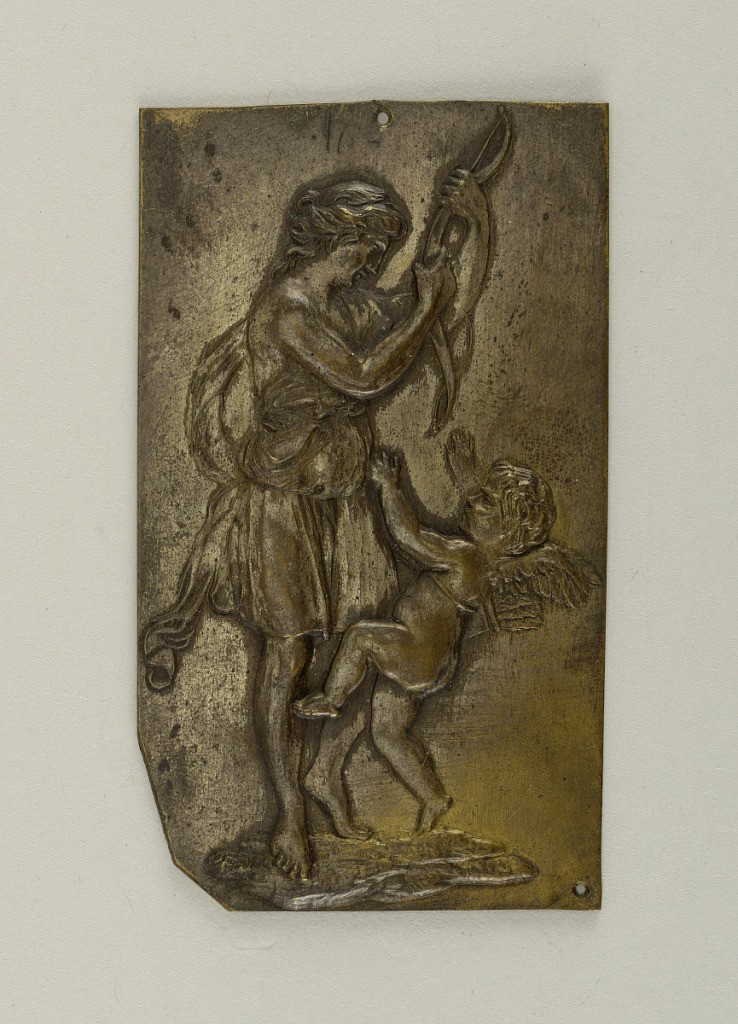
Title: Mount
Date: early 19th century
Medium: Silver-plated brass
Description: Vertical rectangle with irregular lower left corner. Repoussé figure of Artemis with putto.